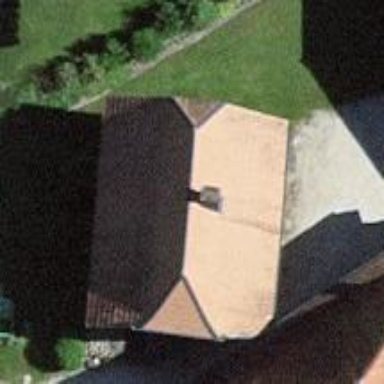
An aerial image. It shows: Barn.